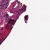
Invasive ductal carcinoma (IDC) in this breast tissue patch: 0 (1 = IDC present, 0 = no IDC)